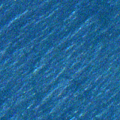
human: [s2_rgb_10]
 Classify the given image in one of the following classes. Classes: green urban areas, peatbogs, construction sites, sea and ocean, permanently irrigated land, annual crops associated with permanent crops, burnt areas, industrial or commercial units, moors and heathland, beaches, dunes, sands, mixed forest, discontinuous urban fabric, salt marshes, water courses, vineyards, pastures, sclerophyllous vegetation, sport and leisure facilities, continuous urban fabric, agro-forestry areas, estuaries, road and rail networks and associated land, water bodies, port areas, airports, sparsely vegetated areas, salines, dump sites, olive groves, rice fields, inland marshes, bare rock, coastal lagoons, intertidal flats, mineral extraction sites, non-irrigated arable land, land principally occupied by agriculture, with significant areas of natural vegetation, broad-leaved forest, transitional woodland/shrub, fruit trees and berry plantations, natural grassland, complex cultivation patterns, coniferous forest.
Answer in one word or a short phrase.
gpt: sea and ocean